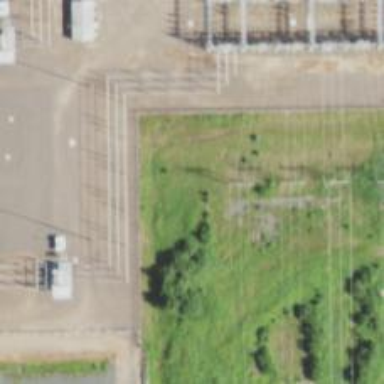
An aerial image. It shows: H-frame power tower design.